Question: I need to display simple status row with text which will contain following styles:
- - -
'QTextEdit' can render simple HTML. But it also forcibly expands over multiple lines:

Red background was added to emphasize the dimensions of the 'QTextEdit'. Desired size is the size of one text line. How do I achieve that?
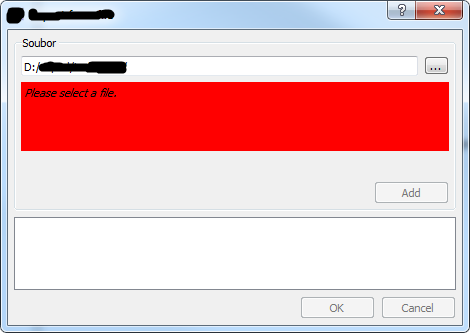
Answer: First of all, if you've simply used a 'QLabel', you'd not need to do anything special: it supports rich text format, and only takes as much space as necessary:
'''
#include <QtWidgets>
int main(int argc, char ** argv) {
QApplication app{argc, argv};
QWidget w;
QVBoxLayout layout{&w};
QLineEdit edit;
QLabel message{"Foo <font color="red">Bar!</font>"};
message.setTextFormat(Qt::RichText);
message.setWordWrap(true);
message.setFrameStyle(QFrame::Box);
layout.addWidget(&edit);
layout.addWidget(&message);
layout.addStretch();
QObject::connect(&edit, &QLineEdit::textChanged, &message, &QLabel::setText);
w.show();
return app.exec();
}
'''
If you insist to use a 'QTextEdit': It contains a 'QTextDocument', laid out by its 'documentLayout()'. The layout emits a signal each time its size changes. You can act on that signal to change the height of the widget to accommodate the size of the document. Take into account the structure of a 'QTextEdit': it is a 'QAbstractScrollArea' and the contents are shown in the 'viewport()' widget. The goal is for the 'viewport()' to be large enough to fit the text document. The widget itself may be bigger, depending on the active style or style sheet.
Below is an example of how you might implement this. The contents of the line edit are propagated to the read-only 'message' 'QTextEdit', so that you can note how the widget size is updated in the real time as the text gets too long to fit in one line. This automatically takes care of updating the size when you change the width of the widget, as the document size changes as well due to height-for-width trade-off.
'''
// https://github.com/KubaO/stackoverflown/tree/master/questions/textedit-height-37945130
#include <QtWidgets>
void updateSize(QTextEdit * edit) {
auto textHeight = edit->document()->documentLayout()->documentSize().height();
edit->setFixedHeight(textHeight + edit->height() - edit->viewport()->height());
}
int main(int argc, char ** argv) {
QApplication app{argc, argv};
QWidget w;
QVBoxLayout layout{&w};
QLineEdit edit;
QTextEdit message;
message.setReadOnly(true);
message.setText("Foo Bar!");
layout.addWidget(&edit);
layout.addWidget(&message);
layout.addStretch();
QObject::connect(&edit, &QLineEdit::textChanged, &message, &QTextEdit::setPlainText);
QObject::connect(message.document()->documentLayout(),
&QAbstractTextDocumentLayout::documentSizeChanged,
&message, [&]{ updateSize(&message); });
w.show();
return app.exec();
}
'''